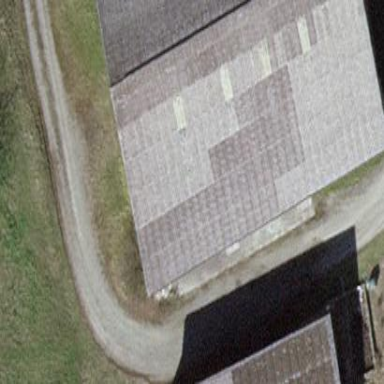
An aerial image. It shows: View of roof of building.